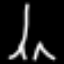
Label: The Eiffel Tower